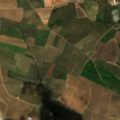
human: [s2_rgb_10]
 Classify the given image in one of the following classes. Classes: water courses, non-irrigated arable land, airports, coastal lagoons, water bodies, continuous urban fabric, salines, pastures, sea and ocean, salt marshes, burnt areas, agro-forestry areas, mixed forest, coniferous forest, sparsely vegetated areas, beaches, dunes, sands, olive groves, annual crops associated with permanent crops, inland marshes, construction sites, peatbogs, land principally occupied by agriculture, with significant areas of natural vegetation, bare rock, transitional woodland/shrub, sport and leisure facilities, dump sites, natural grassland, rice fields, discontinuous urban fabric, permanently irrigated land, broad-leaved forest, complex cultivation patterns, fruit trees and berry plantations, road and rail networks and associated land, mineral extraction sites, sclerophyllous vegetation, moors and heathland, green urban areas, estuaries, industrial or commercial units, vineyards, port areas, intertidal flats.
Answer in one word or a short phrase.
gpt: non-irrigated arable land, vineyards, fruit trees and berry plantations, complex cultivation patterns